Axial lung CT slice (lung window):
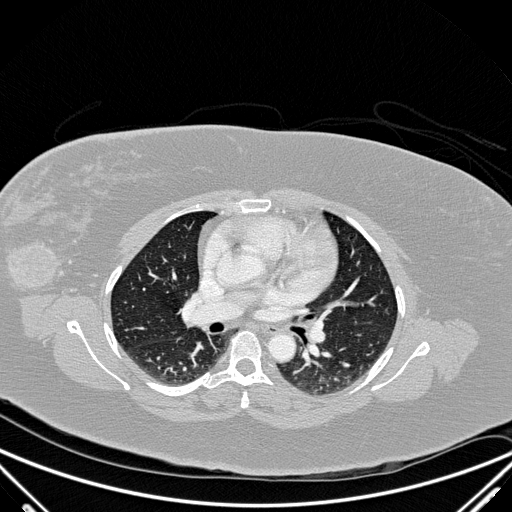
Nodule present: no